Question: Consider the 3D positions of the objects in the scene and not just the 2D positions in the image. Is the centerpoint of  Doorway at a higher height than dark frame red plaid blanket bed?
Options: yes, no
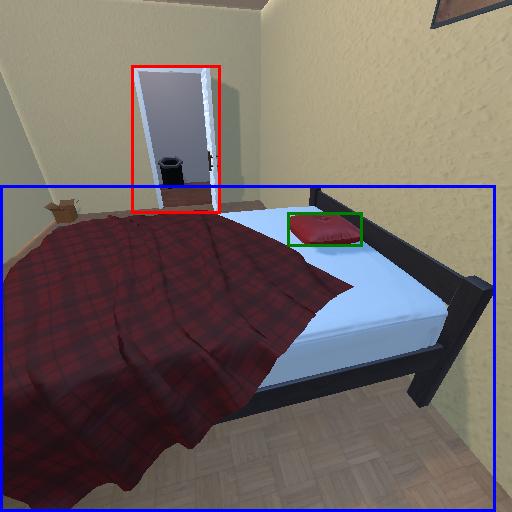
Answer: yes